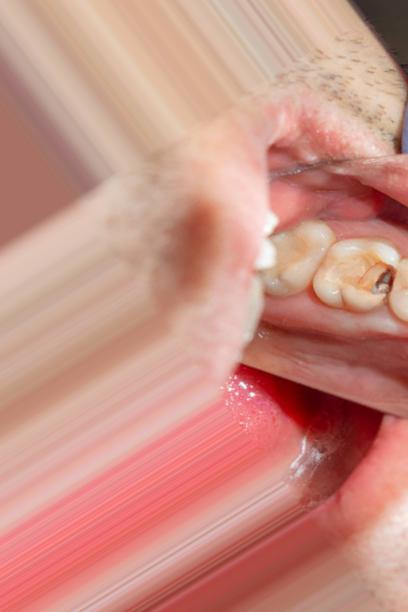
Condition: Caries